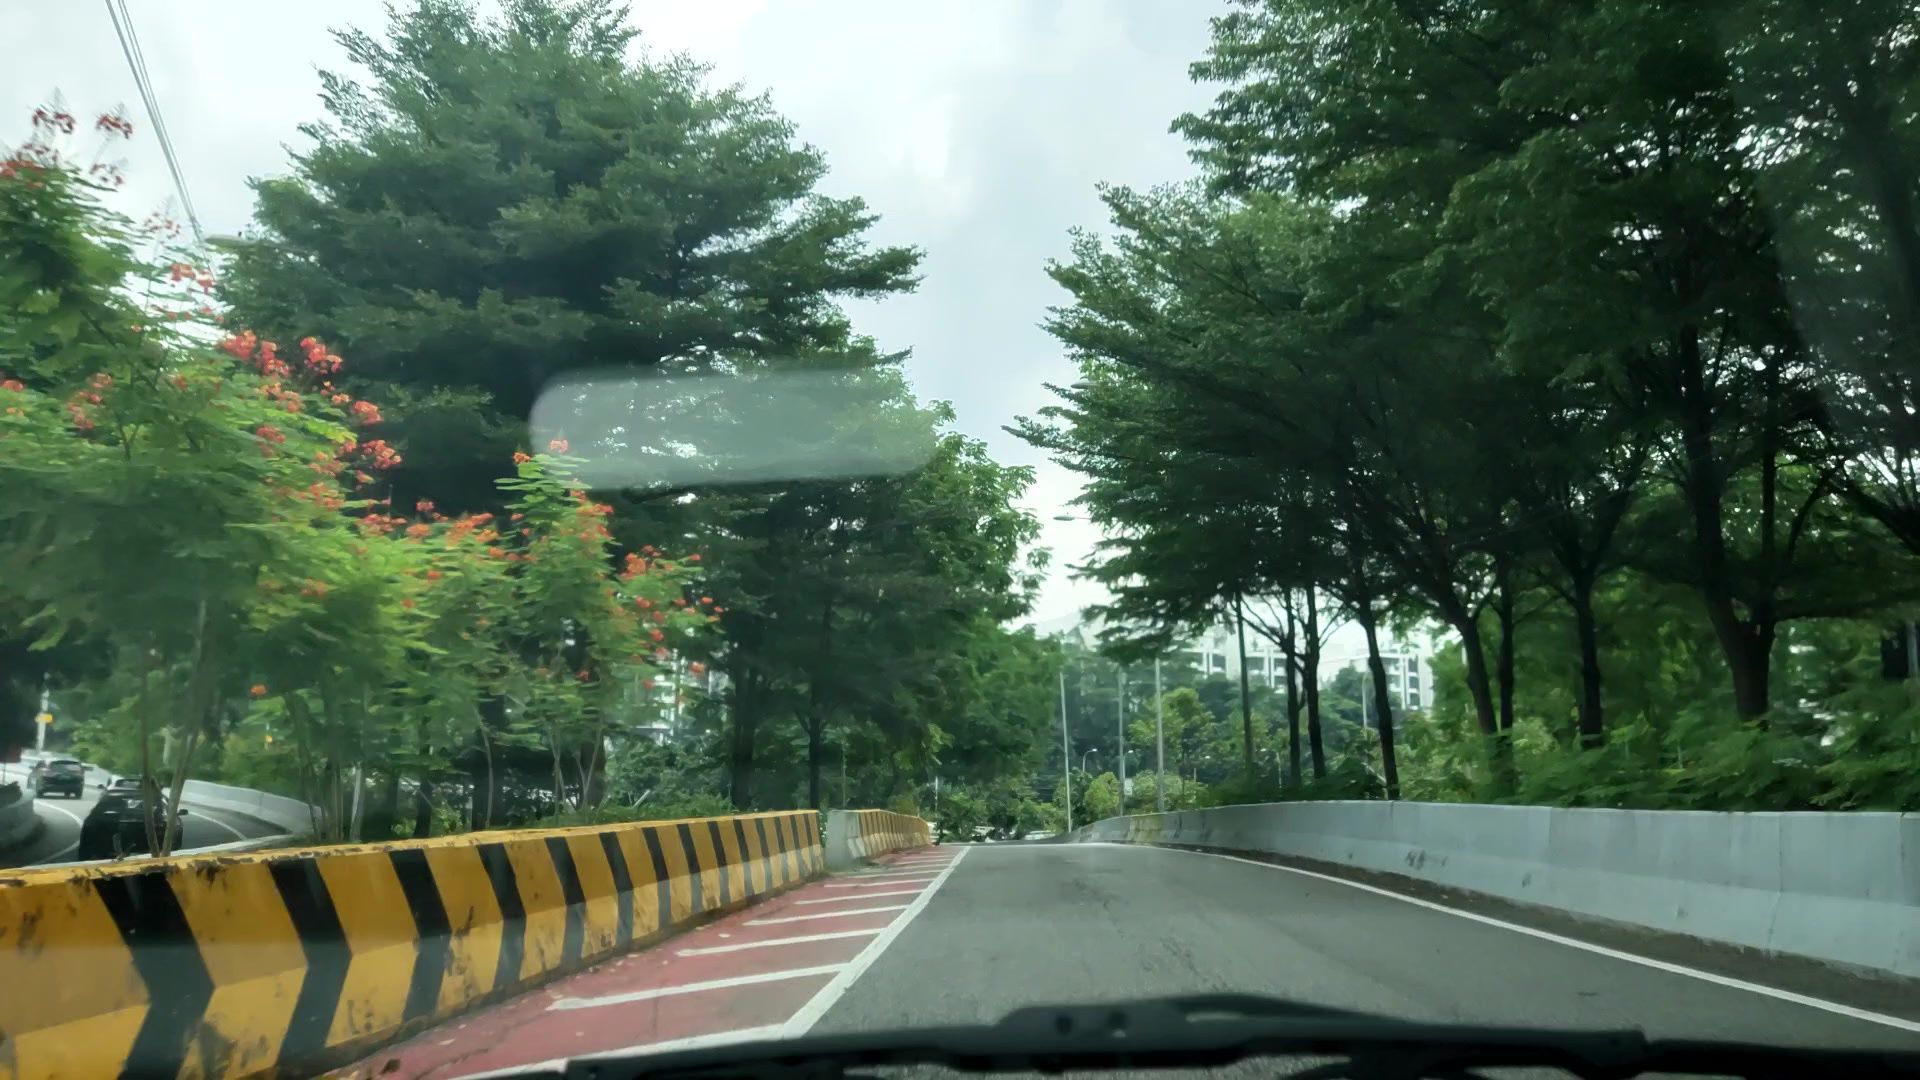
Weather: cloudy
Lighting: day
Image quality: slightly poor
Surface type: driving surface
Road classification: trunk_link, secondary
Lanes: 3, 2, 4
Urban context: urban centre
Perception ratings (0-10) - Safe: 2.25, Lively: 2.25, Beautiful: 8.45, Boring: 5, Depressing: 1.5, Wealthy: 6.03